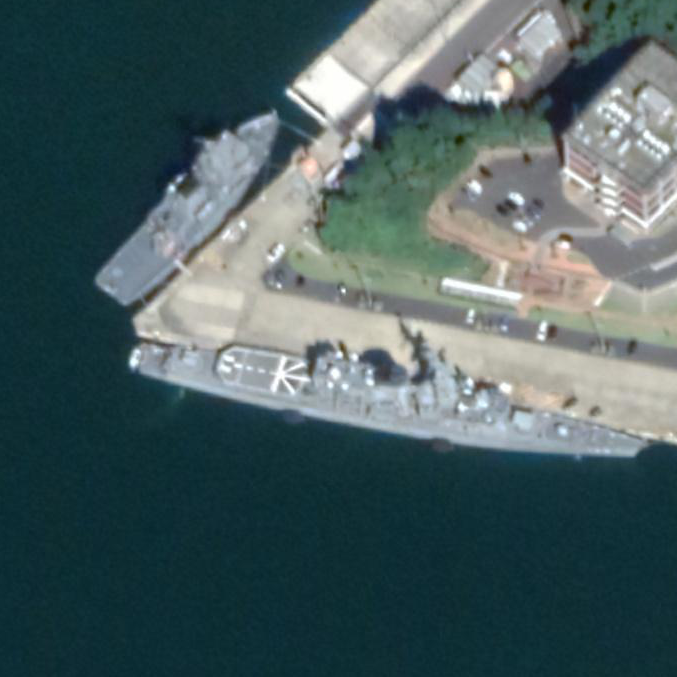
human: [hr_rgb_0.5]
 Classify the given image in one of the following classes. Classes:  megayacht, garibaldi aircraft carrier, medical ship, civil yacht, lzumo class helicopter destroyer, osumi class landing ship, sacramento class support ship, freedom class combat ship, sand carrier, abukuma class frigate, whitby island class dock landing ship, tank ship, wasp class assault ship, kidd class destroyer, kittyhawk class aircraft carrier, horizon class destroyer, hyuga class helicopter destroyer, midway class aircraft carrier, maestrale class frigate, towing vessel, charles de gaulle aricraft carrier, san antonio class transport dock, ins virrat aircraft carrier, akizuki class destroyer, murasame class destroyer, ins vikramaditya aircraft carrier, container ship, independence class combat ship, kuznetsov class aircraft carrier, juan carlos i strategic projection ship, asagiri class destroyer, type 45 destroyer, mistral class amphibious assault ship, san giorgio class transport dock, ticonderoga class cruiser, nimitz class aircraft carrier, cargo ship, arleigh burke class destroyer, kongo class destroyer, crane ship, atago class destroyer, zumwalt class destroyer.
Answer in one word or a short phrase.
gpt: Abukuma class frigate